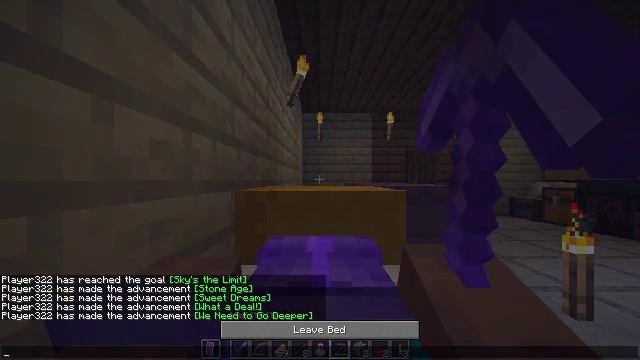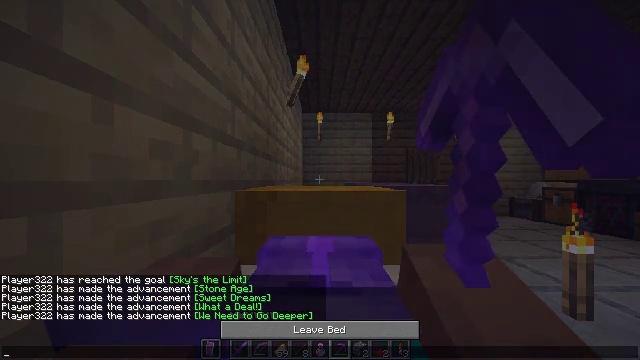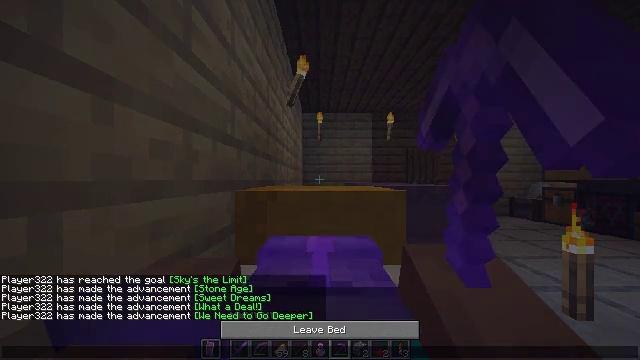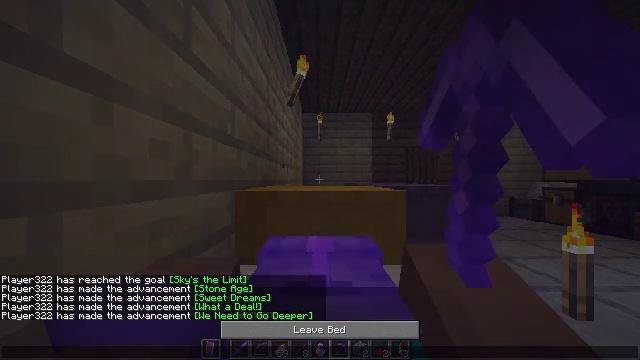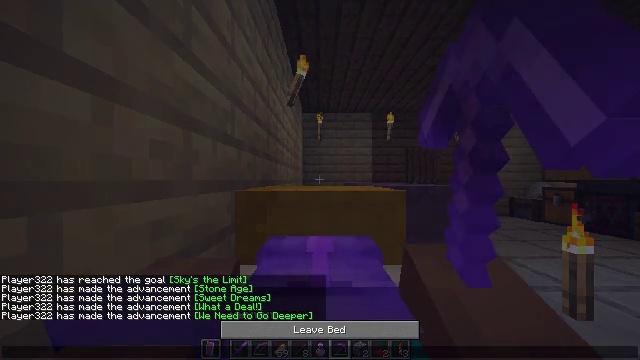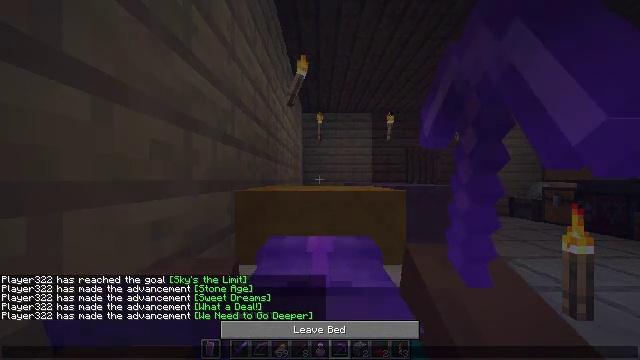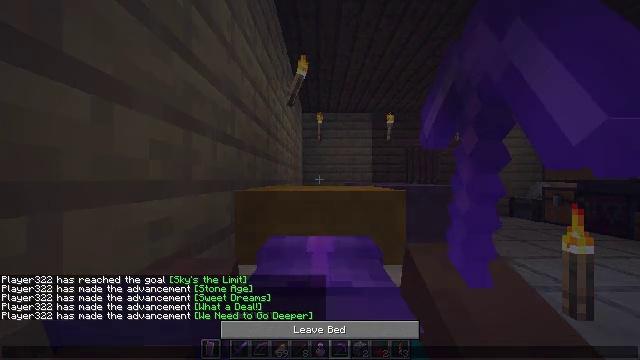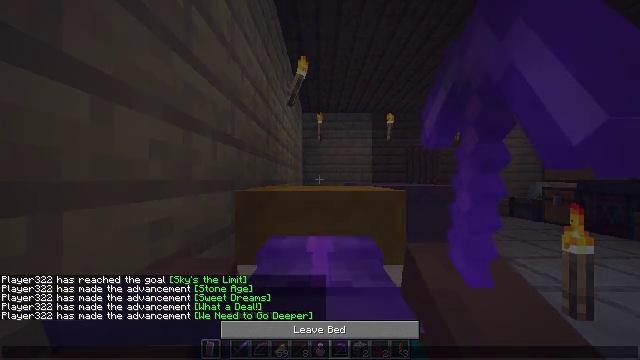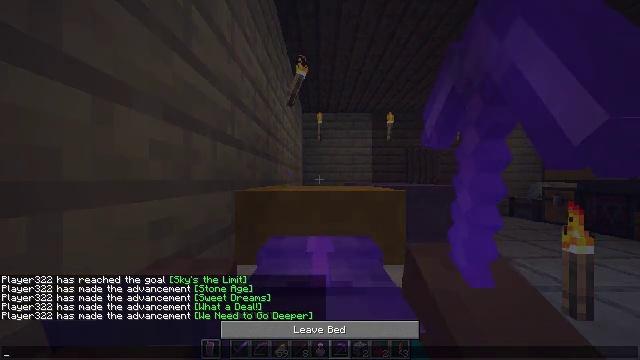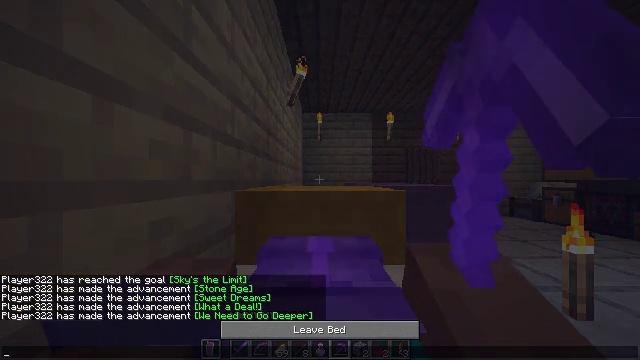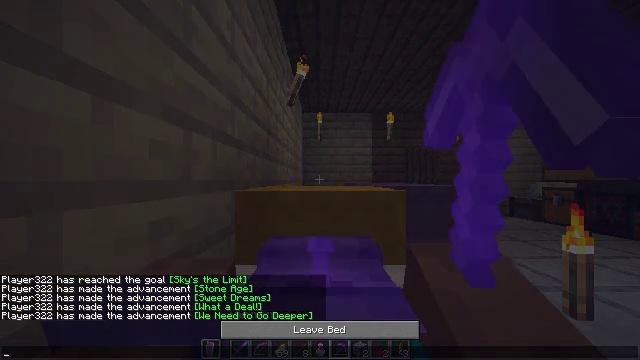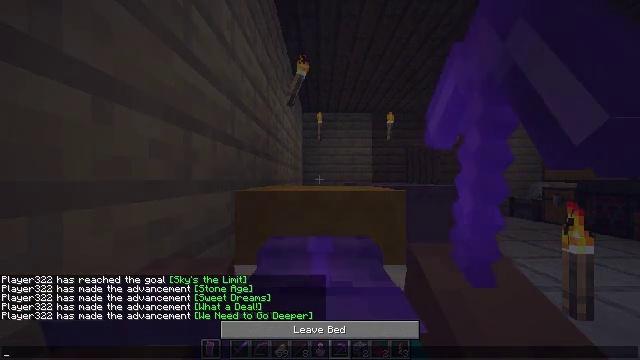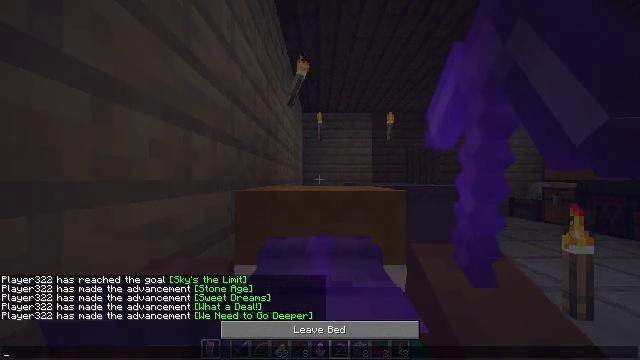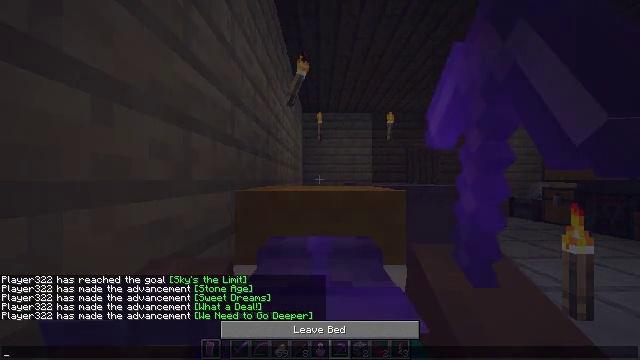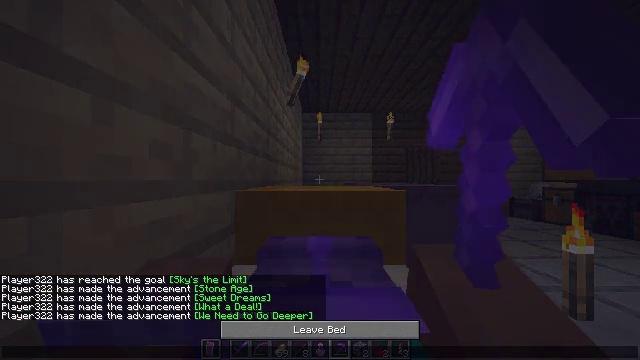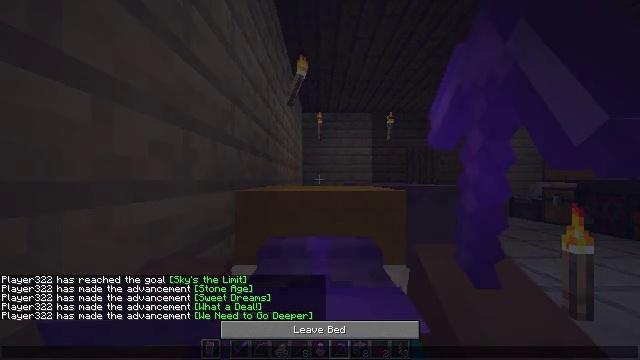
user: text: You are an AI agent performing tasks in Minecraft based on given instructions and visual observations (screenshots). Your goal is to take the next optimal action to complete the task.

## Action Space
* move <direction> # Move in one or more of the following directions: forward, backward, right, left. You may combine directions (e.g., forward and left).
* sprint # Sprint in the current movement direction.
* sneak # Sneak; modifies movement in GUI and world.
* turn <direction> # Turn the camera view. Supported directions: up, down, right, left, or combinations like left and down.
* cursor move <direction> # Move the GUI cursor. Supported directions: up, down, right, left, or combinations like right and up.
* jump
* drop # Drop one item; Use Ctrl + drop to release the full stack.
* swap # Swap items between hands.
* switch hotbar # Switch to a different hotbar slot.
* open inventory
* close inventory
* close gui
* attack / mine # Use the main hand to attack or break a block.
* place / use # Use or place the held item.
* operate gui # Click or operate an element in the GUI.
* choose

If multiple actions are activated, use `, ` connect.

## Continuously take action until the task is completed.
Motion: motion action
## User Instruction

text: Collect spruce leaves for landscaping.
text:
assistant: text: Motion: no_op
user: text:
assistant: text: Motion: no_op
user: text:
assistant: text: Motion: no_op
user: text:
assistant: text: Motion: no_op
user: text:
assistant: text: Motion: no_op
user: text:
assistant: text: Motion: no_op
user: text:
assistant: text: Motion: no_op
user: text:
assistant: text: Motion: no_op
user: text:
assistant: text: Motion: no_op
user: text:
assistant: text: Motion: no_op
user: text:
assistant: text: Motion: no_op
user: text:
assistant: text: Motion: no_op
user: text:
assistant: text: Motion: no_op
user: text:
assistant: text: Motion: no_op
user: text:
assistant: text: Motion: no_op
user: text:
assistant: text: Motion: no_op
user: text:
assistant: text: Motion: no_op
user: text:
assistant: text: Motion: no_op
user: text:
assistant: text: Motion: no_op
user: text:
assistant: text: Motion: no_op
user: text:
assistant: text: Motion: no_op
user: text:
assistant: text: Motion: no_op
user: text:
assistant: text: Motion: no_op
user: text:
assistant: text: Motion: no_op
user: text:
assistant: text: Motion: no_op
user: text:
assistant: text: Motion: no_op
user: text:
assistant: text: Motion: no_op
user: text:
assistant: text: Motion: no_op
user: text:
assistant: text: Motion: no_op
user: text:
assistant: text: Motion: no_op